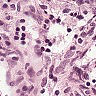
Metastatic tissue present: no